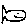
Label: fish